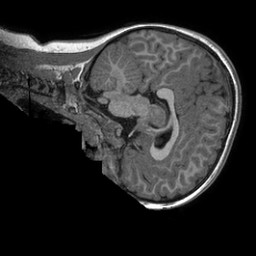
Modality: T1w
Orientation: sagittal
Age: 5
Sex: female
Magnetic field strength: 3 T